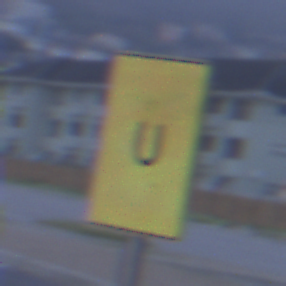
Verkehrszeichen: AnkuendigungOderFortsetzungUmleitungOhnePfeilsymbol
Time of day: SunriseSunset
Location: Outdoor (Urban)
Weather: Overcast
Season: NotSpecified
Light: Natural